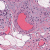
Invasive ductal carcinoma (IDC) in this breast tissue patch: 1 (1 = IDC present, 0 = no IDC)